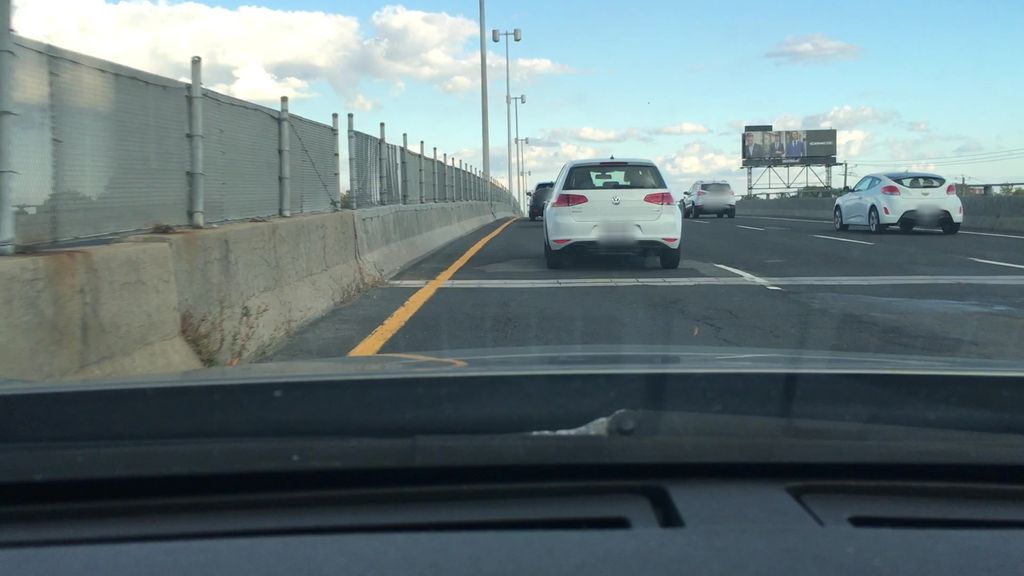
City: montreal